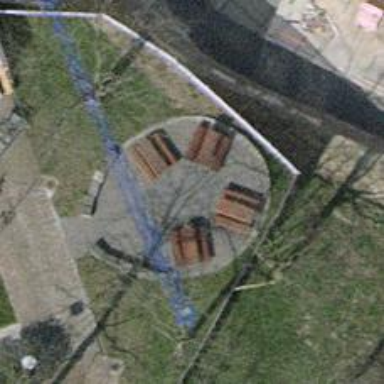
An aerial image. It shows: Picnic site for tourists.